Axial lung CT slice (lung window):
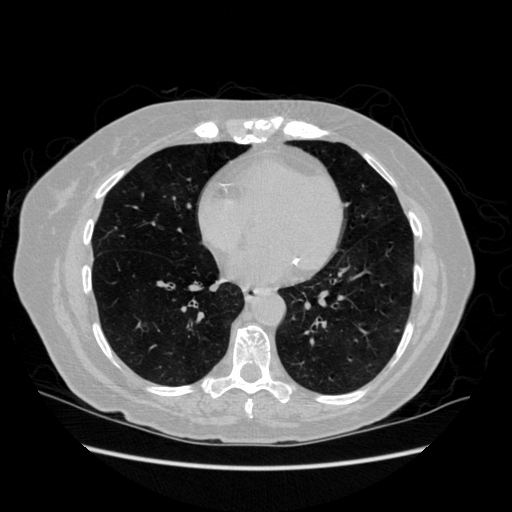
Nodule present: no